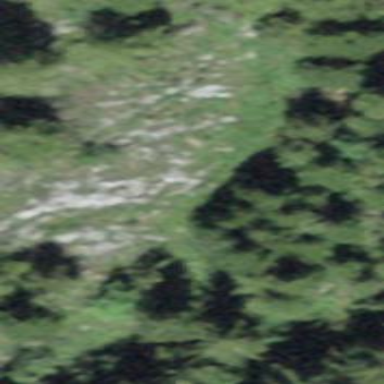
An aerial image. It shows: Natural area of fell.